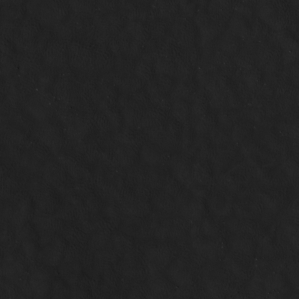
Label: non_frost